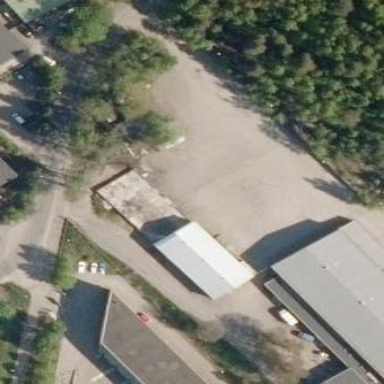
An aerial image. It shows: Parking area with asphalt surface.